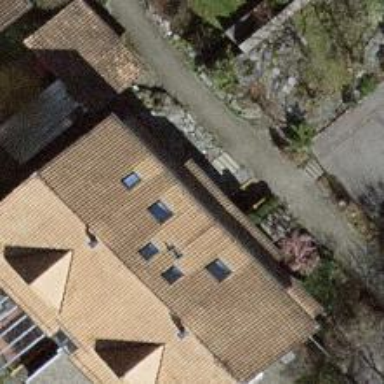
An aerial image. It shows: Gabled building with roof made of brown roof tiles. The roof is oriented along the building.